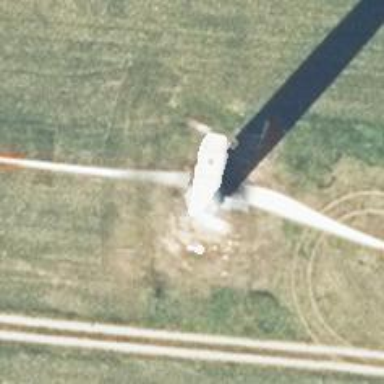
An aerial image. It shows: Wind power generator.